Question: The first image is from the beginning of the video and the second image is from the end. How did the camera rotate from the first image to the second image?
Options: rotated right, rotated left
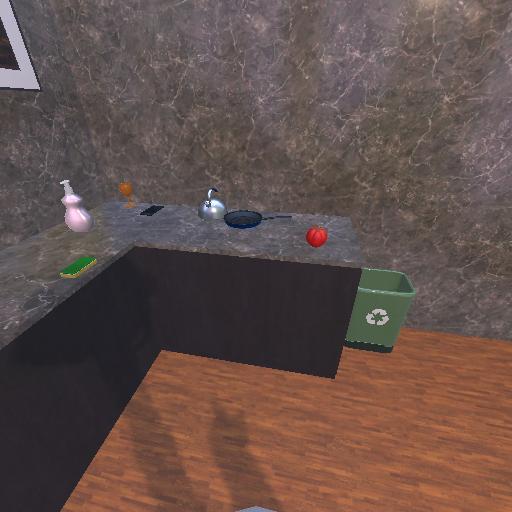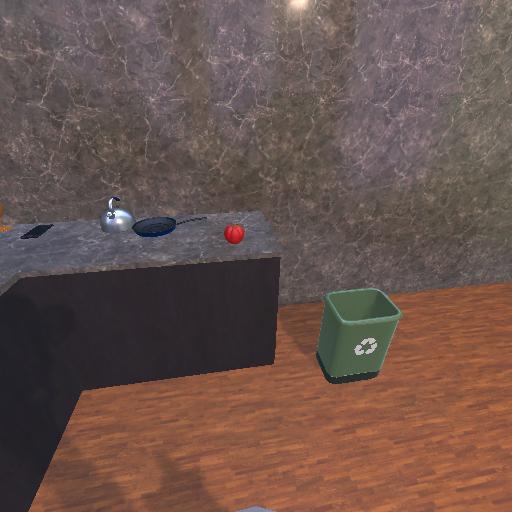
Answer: rotated right